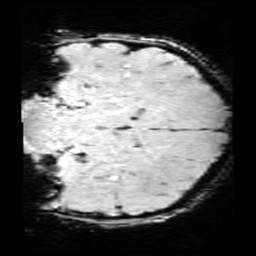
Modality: SWI
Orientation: coronal
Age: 12
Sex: male
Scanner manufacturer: siemens
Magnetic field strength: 3 T
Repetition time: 0.027 s
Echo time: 0.02 s